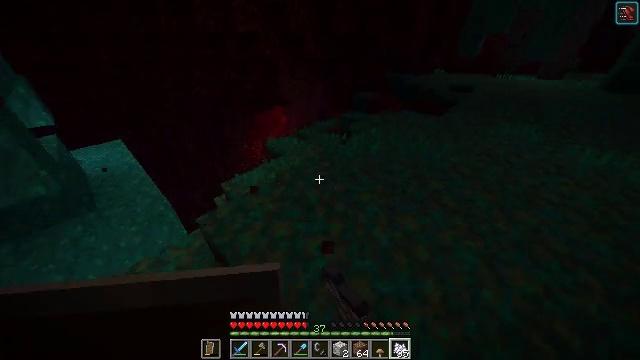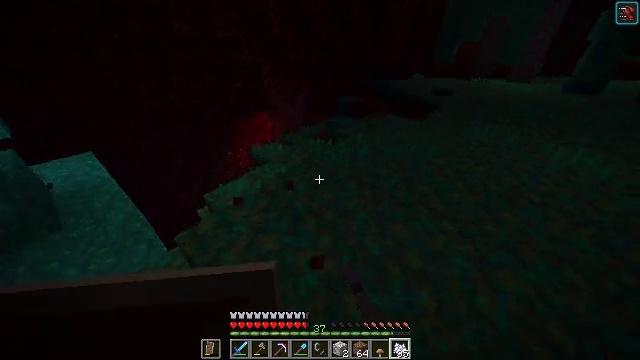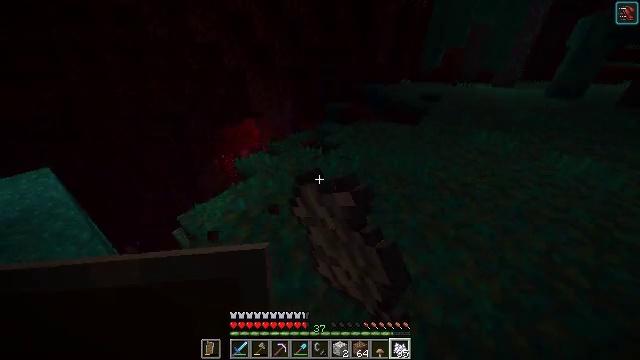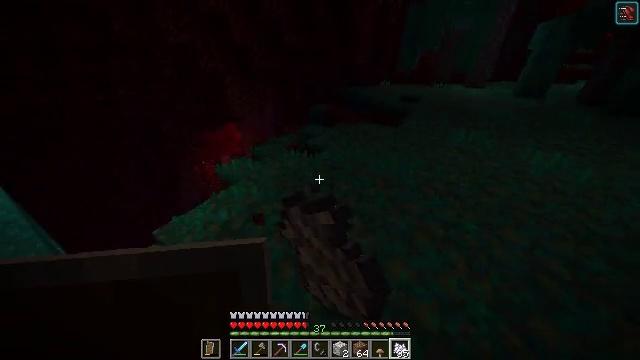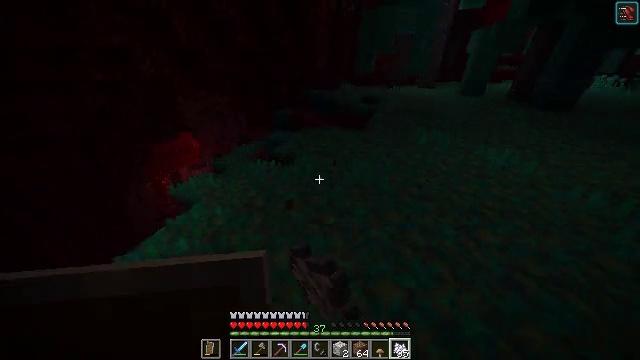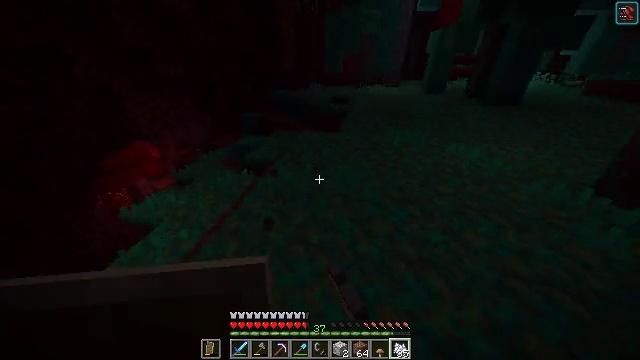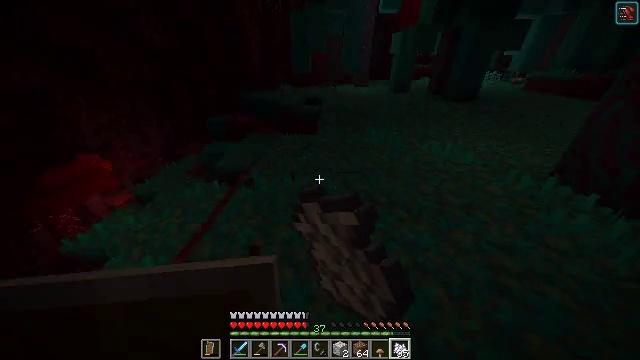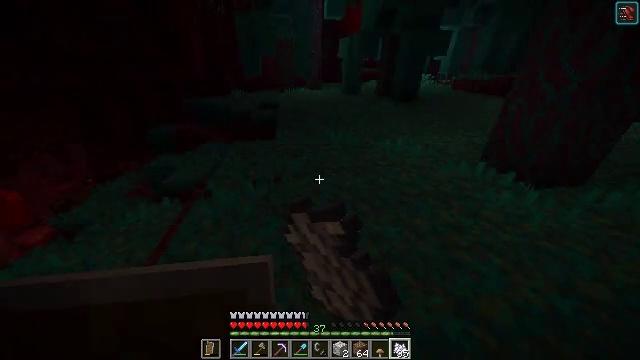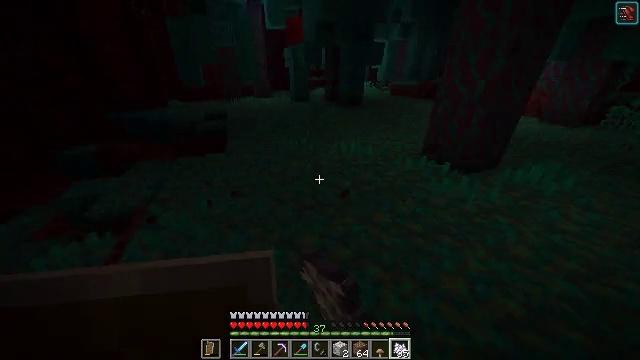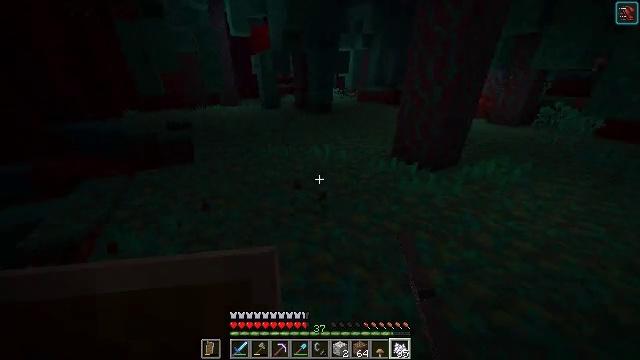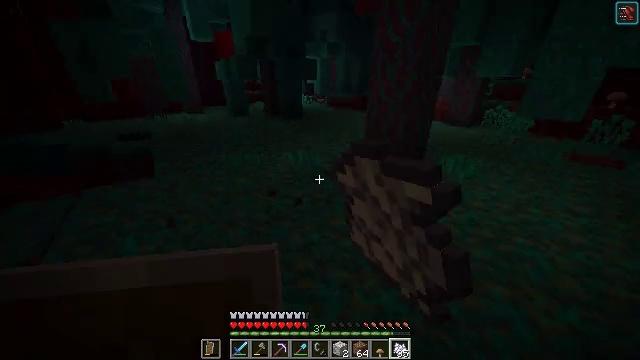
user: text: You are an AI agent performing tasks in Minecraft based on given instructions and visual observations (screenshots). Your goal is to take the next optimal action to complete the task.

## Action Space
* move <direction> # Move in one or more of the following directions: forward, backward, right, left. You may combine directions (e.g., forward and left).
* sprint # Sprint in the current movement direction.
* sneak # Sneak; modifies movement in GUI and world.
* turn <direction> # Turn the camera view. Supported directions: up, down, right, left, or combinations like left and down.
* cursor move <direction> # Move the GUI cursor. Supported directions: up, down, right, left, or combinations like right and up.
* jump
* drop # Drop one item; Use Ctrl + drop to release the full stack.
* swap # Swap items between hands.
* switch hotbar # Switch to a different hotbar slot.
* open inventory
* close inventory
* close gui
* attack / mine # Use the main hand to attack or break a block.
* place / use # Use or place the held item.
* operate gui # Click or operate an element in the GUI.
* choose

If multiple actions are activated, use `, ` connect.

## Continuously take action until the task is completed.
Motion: motion action
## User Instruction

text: Attack the nether sprouts to gather it.
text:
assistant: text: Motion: move forward, turn right and up, attack / mine
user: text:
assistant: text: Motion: move forward, turn right, attack / mine
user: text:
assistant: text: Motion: move forward, turn right, attack / mine
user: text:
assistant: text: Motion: move forward, turn right, attack / mine
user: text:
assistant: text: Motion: turn right, attack / mine
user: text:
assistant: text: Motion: turn right, attack / mine
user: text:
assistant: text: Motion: turn right, attack / mine
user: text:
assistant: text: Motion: turn right and up, attack / mine
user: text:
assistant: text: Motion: turn right and up, attack / mine
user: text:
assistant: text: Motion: turn right and up, attack / mine
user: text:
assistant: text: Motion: attack / mine